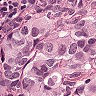
Metastatic tissue present: yes